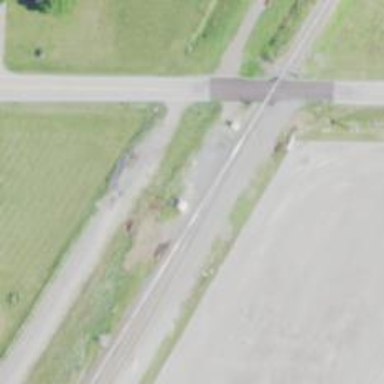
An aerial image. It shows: Junction on the railway.